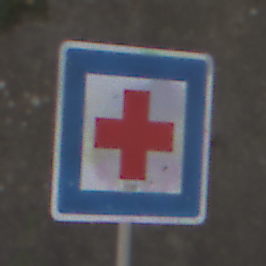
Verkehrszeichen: ErsteHilfe
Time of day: MorningAfternoon
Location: Outdoor (Suburban)
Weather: PartlyCloudy
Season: NotSpecified
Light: Natural